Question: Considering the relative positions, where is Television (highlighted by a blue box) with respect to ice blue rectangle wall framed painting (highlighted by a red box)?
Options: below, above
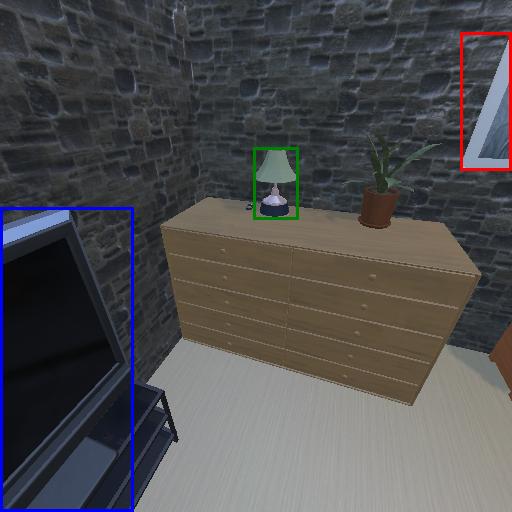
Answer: below